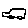
Label: car